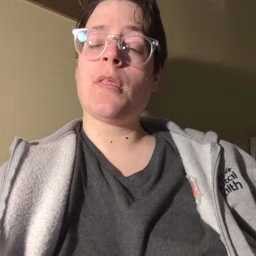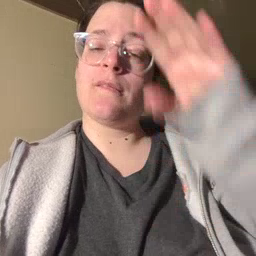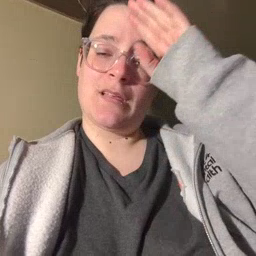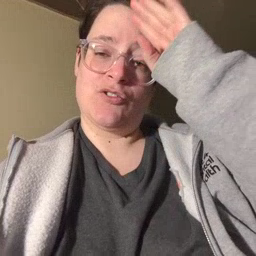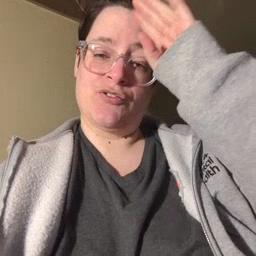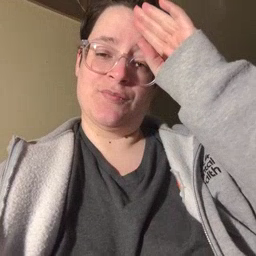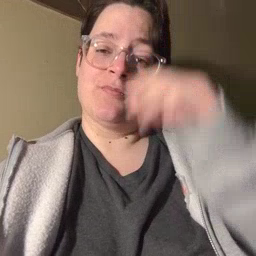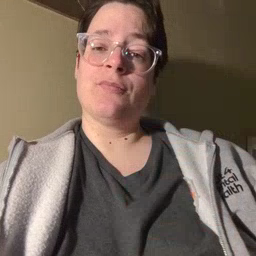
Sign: fireman